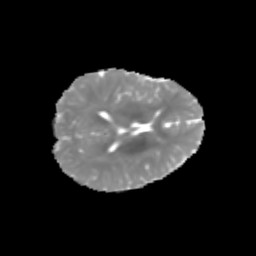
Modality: MD
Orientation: axial
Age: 6
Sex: female
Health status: healthy